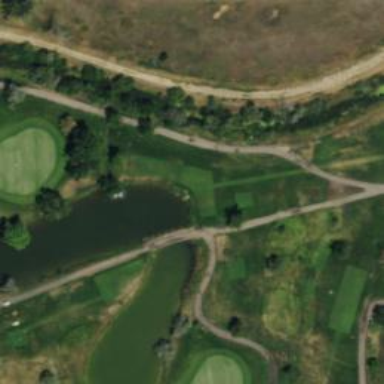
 specifically golf cart path. It has grade1 tracktype suitable for golf carts."